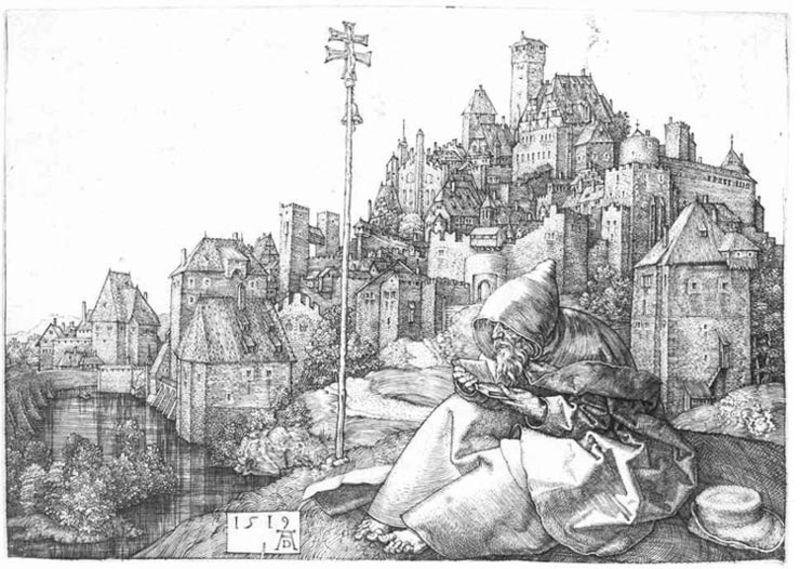
Titel: Der Heilige Antonius vor der Stadt
Künstler: Albrecht Dürer
Standort: Karlsruhe
Institution: Staatliche Kunsthalle Karlsruhe
Schlagwörter: berg, fuß, gemälde, himmel, mann, nackt, umhang, wasser, weiß, bäume, fluss, see, sitzen, stadt, ufer, fenster, grau, holz, hut, nase, schwarz, tür, zeichnung, dach, haus, schloss, weg, wiese, alt, bart, kappe, mütze, arm, bibel, falten, halten, mensch, bild, hände, signatur, bach, flusslauf, häuser, hügel, brücke, busch, büsche, gebüsch, kanal, kirche, rauch, gewand, kutte, mantel, sitzend, decke, renaissance, schornstein, turm, deutschland, füße, holzschnitt, schrift, papier, kauern, man, ort, vedute, alter mann, stab, berge, gebirge, dorf, dächer, giebel, mauer, grafik, schlucht, treppe, lesen, ad, zehen, silouette, tor, stadtansicht, wei, barfuss, schild, alter, greis, buch, burg, kreuz, türme, festung, druck, schwarzweiss, monogramm, radierung, stich, lithografie, bleistift, beten, wappen, glocke, zeichnen, brief, hunger, mittelalter, andacht, mönch, fachwerk, lesender, graben, stadtmauer, bettler, heiliger, gelehrter, stange, lesend, dürer, heilig, kupferstich, sitzender, burggraben, christentum, kaputze, nürnberg, betteln, kapuze, standarte, lektüre, schwaz, köln, eremit, aachen, andreaskreuz, albrecht, albrecht dürer, keltisch, einsiedler, kreuzstab, bischofsstab, geand, gewandt, kreu, burgturm, satdt, stadtgraben, siegen, mittelalte, alfred, antonius, obdachloser, doppelkreuz, 1512, rstadt, 1519, häzuser, keeutz, burg#, stadt haus häuser burg, kaiserburg, kapuse, albrecvht, nman, heiliges röhmisches reich, papststab